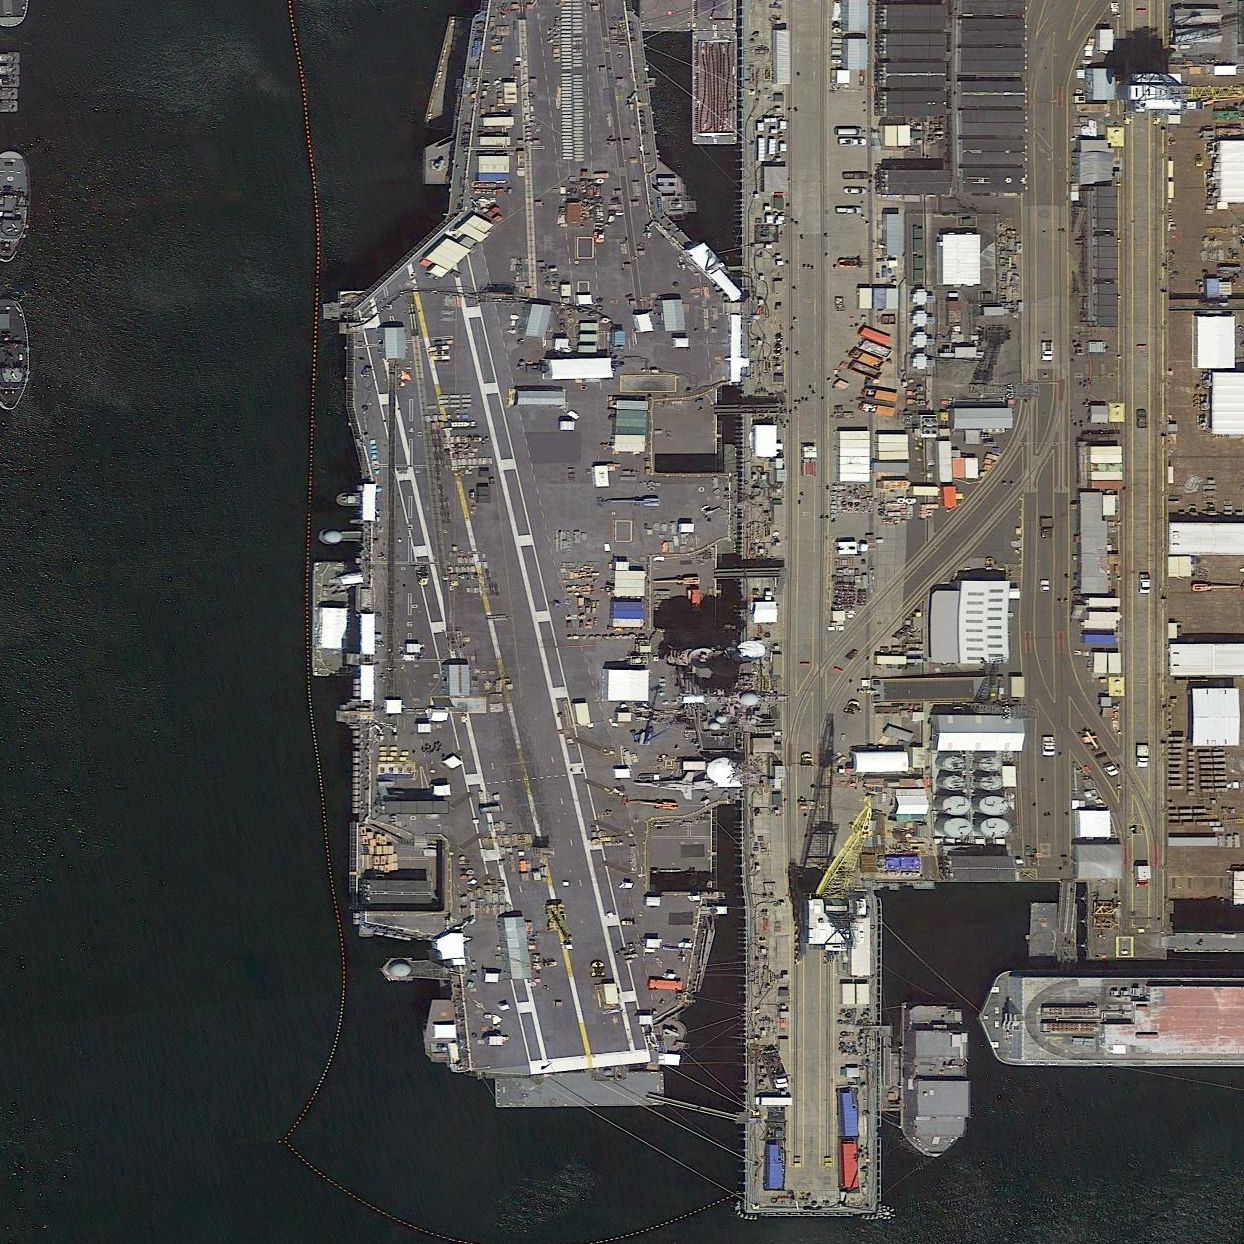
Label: aircraft_carrier